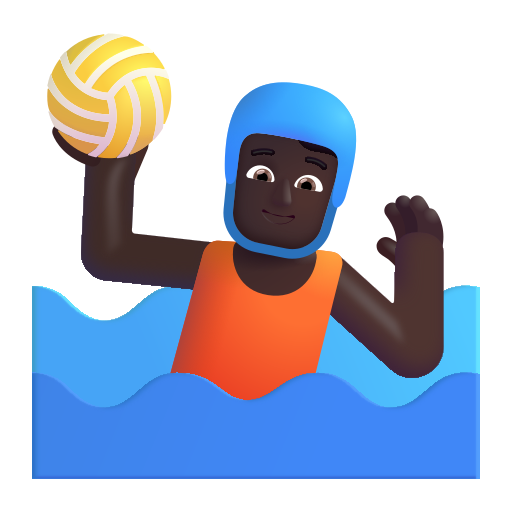
person playing water polo color dark